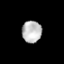
Tissue: lung
Cell type: Endothelial cells
Senescence score: 0.6081
Nuclear area (px): 420
Mean DAPI intensity: 187.176